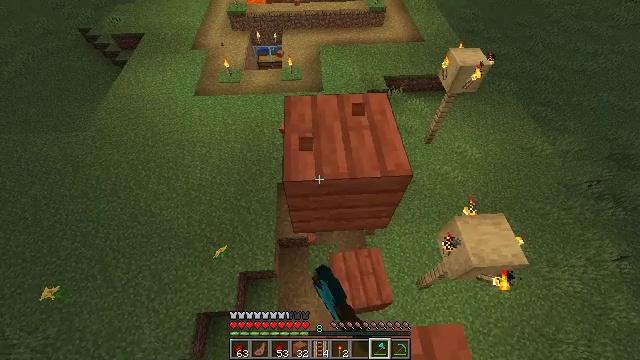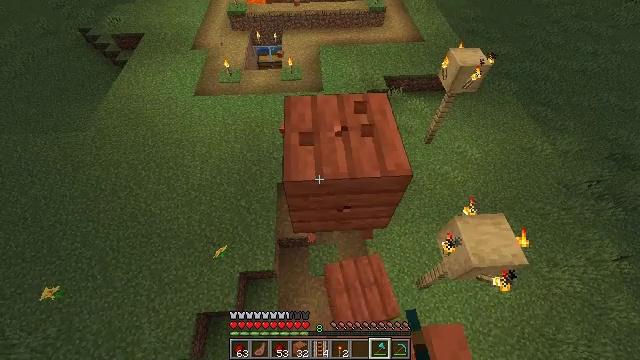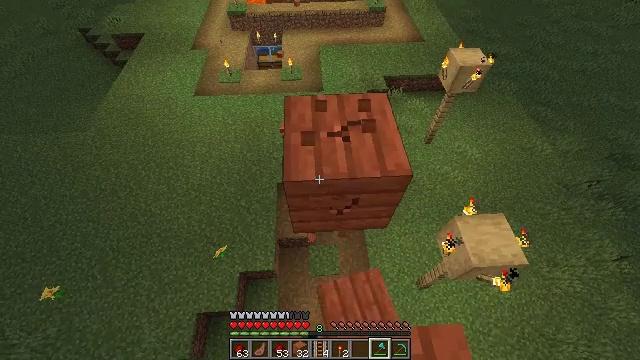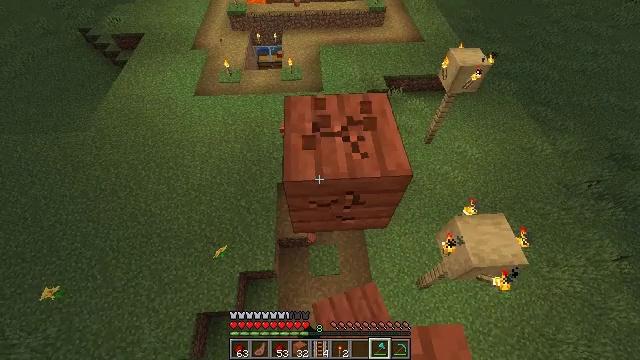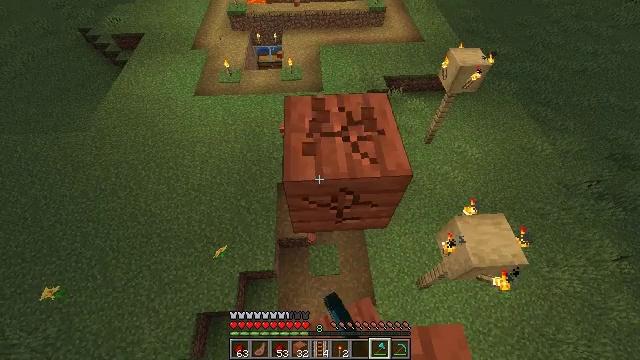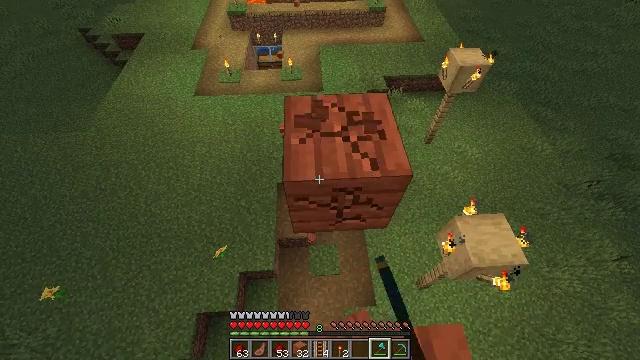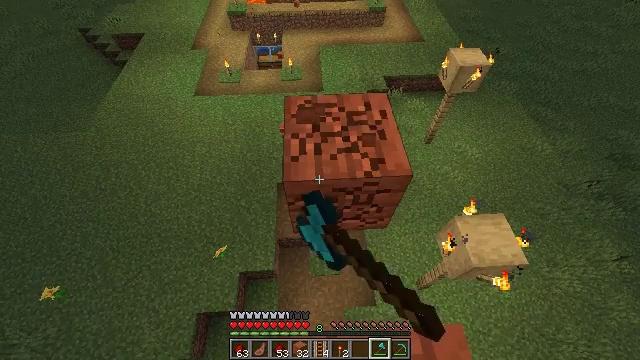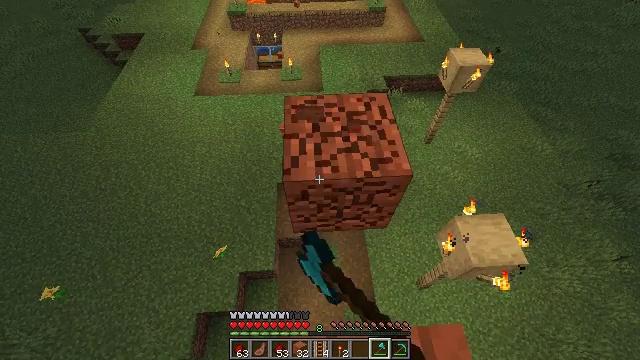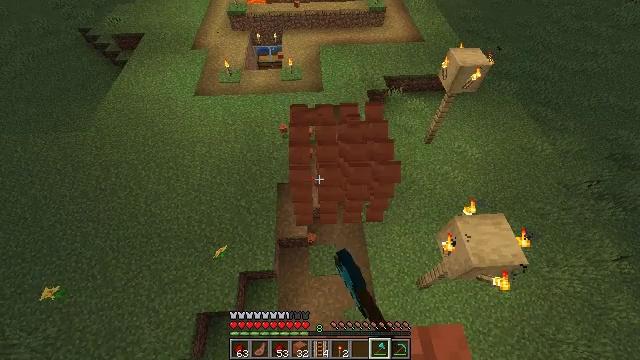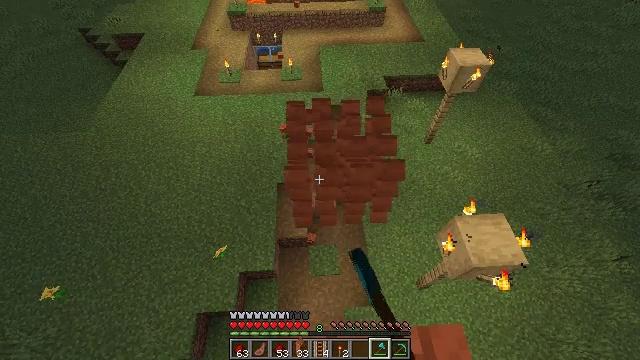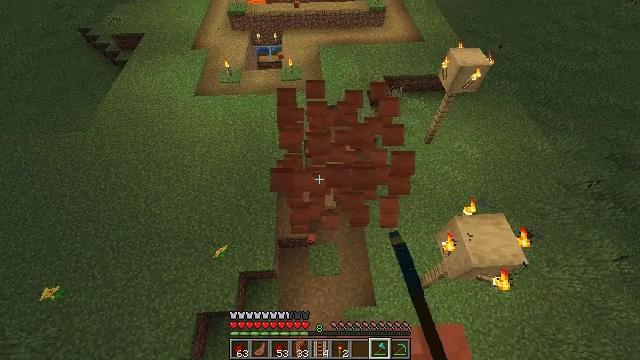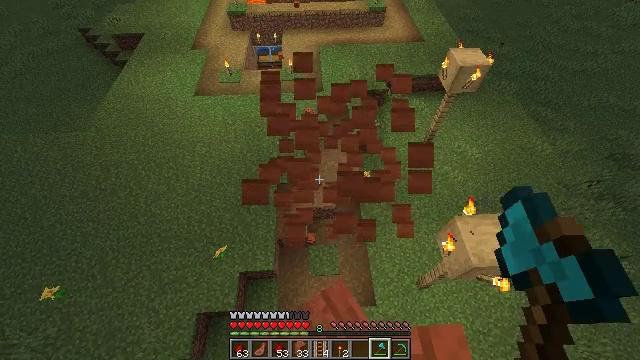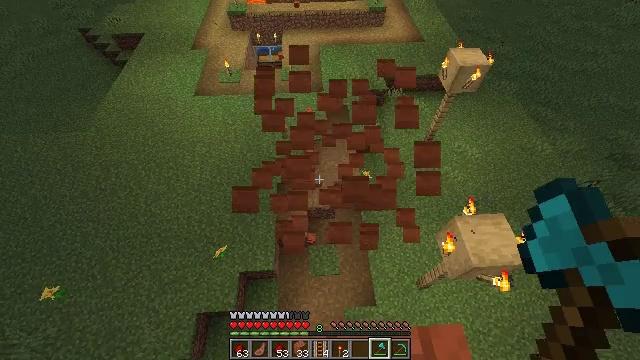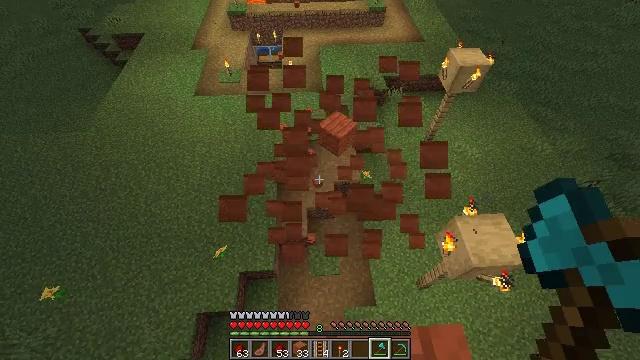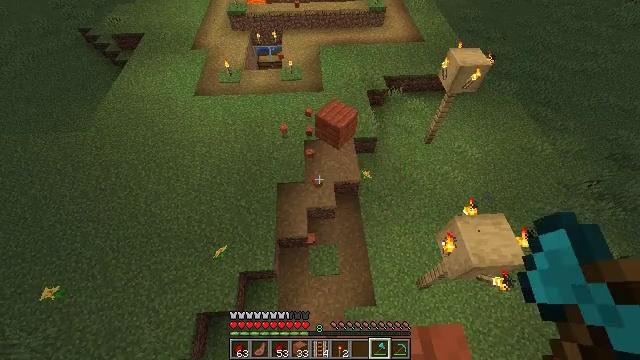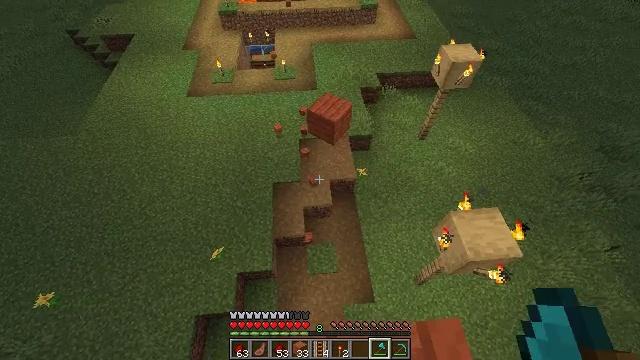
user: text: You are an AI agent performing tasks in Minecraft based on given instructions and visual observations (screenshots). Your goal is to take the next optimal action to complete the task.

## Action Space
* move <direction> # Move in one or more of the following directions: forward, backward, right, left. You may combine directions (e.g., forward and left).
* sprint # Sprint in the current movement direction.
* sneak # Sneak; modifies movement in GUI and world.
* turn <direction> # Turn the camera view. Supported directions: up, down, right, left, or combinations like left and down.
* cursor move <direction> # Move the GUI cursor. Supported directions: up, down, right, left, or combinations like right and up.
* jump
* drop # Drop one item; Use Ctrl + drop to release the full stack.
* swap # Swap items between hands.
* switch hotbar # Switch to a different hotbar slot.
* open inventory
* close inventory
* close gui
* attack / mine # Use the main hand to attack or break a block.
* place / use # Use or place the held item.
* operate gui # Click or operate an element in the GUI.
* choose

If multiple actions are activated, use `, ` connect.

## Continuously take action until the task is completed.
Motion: motion action
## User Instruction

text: Attack the acacia planks to recycle them.
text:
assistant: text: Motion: attack / mine
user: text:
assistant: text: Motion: attack / mine
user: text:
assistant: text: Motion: attack / mine
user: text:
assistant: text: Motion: attack / mine
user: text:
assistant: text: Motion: attack / mine
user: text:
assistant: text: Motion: attack / mine
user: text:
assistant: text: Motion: attack / mine
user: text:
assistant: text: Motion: attack / mine
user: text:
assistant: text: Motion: attack / mine
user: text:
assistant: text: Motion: attack / mine
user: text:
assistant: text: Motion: attack / mine
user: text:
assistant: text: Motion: attack / mine
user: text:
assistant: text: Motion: attack / mine
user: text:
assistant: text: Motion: attack / mine
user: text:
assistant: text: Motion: turn right, attack / mine
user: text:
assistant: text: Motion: turn right and down
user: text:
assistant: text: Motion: turn right and down
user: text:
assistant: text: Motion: turn right and down
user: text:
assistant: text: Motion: turn right and down
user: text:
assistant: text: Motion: turn right and down
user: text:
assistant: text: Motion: turn right and down
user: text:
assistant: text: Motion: turn right
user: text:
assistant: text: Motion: turn right
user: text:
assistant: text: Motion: no_op
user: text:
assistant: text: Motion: no_op
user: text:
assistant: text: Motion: no_op
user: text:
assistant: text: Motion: no_op
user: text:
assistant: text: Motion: turn right and up
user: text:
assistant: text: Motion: turn right
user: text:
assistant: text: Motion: turn right and up